Interaction volume radius: 10 \u00c5
Interaction volume height: 10 \u00c5
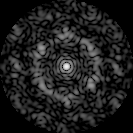
Disorder parameter: 0.6499